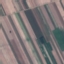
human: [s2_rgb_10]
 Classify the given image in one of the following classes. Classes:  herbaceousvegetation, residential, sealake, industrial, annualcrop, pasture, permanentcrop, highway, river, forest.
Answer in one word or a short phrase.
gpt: AnnualCrop